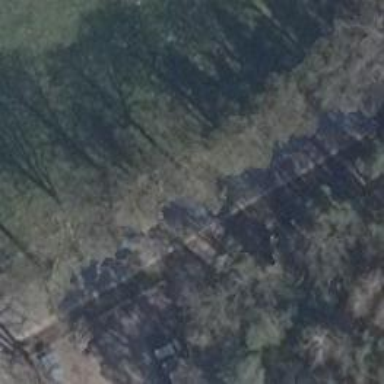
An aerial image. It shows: Row of trees in natural setting.